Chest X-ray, PA view. Patient: 37 years old, sex M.
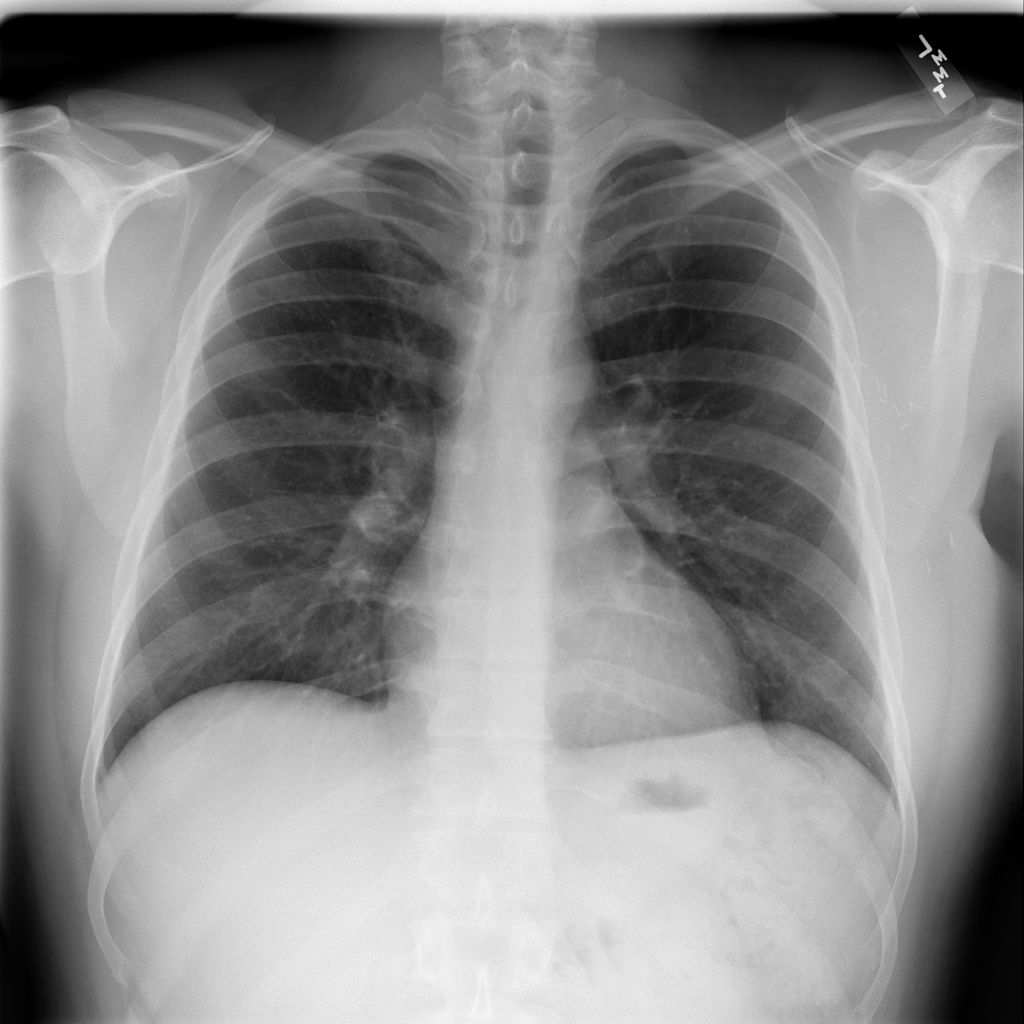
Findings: No Finding